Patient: sex M, age 80
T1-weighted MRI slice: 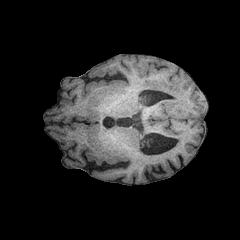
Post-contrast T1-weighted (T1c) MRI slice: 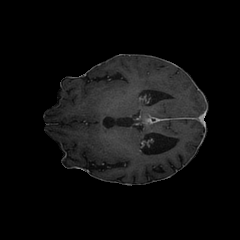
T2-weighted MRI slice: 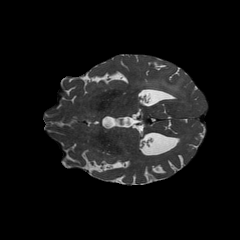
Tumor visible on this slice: yes
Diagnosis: Glioblastoma, IDH-wildtype
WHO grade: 4